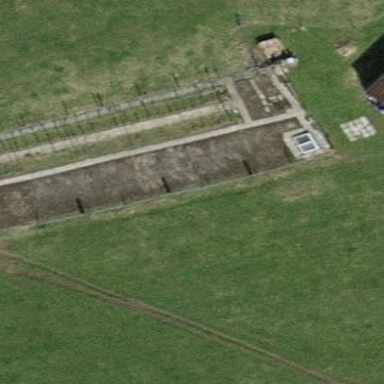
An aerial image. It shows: Allotments area.